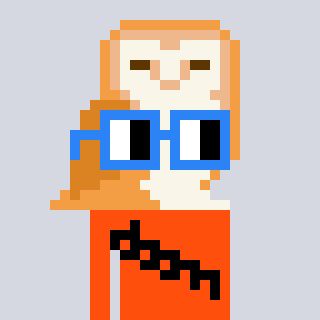
a pixel art character with square blue glasses, a owl-shaped head and a orange-colored body on a cool background